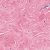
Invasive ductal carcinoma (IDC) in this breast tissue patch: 0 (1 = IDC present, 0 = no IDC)